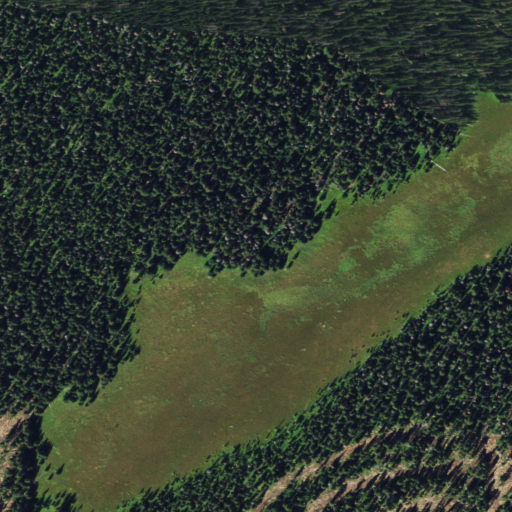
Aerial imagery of plain(s) in Colorado named The Hole containing evergreen forest, herbaceous wetlands, and grassland